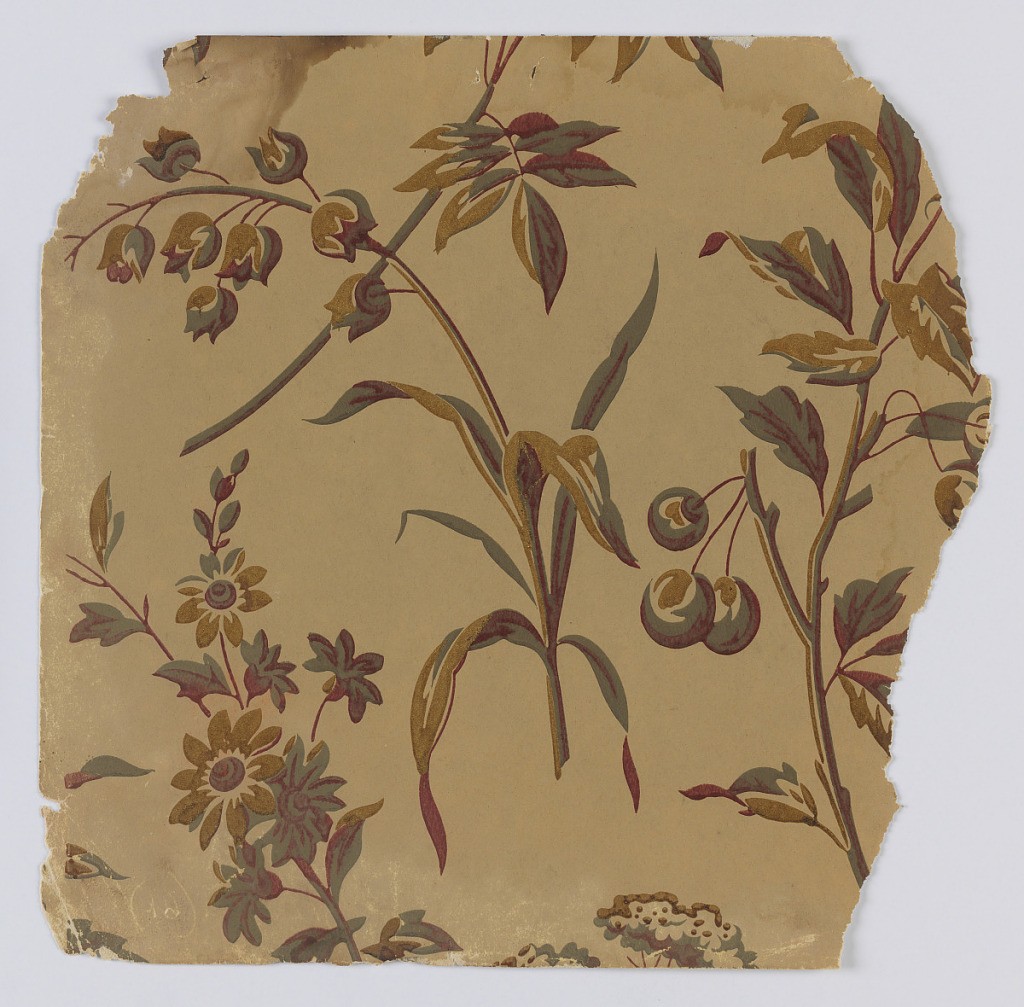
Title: Sidewall sample
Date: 1880–90
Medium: Machine-printed on paper
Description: Fragmentary wallpapers from sample book, including aesthetic-style and Anglo-Japanesque designs.

72 pages of samples.